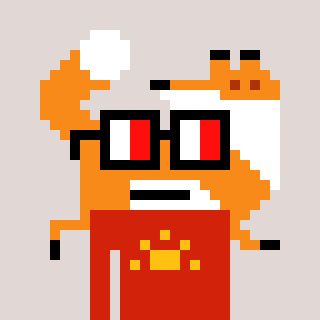
a pixel art character with square glasses with black frames and red eyes, a fox-shaped head and a red-colored body on a warm background